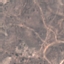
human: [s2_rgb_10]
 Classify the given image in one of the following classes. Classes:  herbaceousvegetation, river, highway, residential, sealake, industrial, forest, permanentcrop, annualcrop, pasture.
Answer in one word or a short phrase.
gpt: HerbaceousVegetation